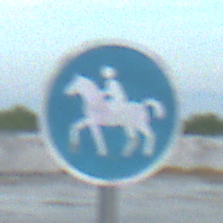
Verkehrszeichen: Reitweg
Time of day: SunriseSunset
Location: Outdoor (Beach)
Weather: PartlyCloudy
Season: NotSpecified
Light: Natural